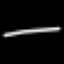
Label: line